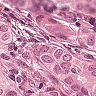
Metastatic tissue present: yes